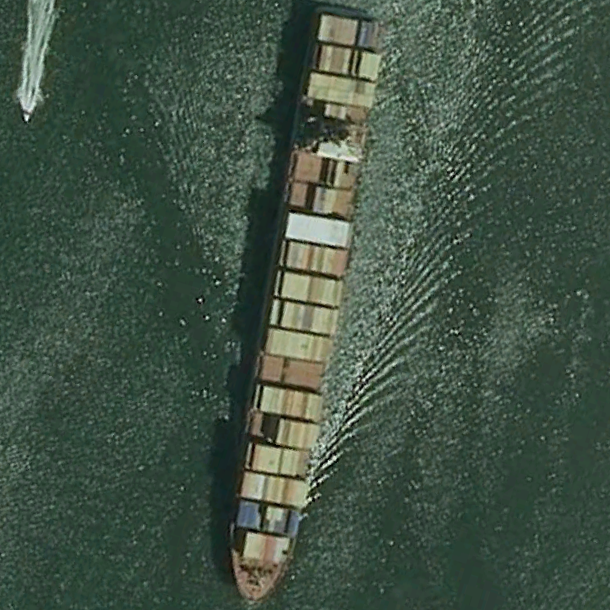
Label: Container_ship